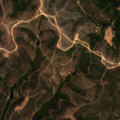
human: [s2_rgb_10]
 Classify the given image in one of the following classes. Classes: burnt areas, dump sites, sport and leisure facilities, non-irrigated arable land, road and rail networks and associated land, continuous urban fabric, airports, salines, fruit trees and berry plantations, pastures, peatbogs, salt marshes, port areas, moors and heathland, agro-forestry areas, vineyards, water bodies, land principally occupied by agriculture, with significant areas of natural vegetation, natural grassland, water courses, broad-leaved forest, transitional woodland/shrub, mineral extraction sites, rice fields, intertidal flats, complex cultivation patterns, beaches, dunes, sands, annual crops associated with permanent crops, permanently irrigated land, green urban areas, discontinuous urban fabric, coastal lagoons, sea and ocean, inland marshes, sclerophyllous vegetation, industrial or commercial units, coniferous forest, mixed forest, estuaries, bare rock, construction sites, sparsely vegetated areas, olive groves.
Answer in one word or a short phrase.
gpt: broad-leaved forest, transitional woodland/shrub